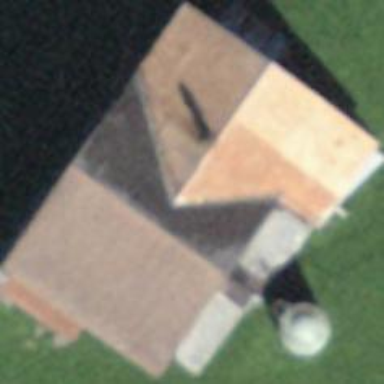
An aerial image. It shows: Farm building.